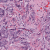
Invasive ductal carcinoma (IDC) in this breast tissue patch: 1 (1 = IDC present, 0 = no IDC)